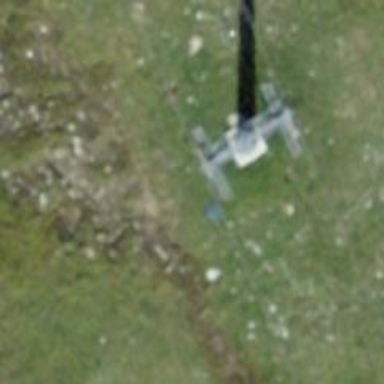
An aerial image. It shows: Pylon for aerialway.